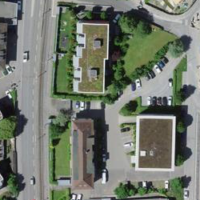
EUNIS habitat code: 54
Species observed at this site:
Lysimachia punctata